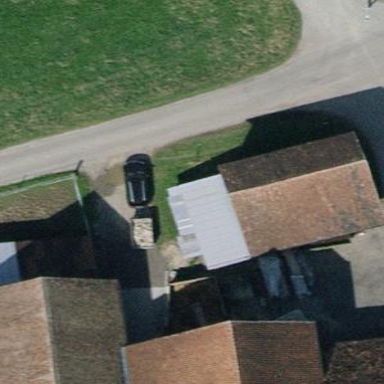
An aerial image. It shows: Shed building.